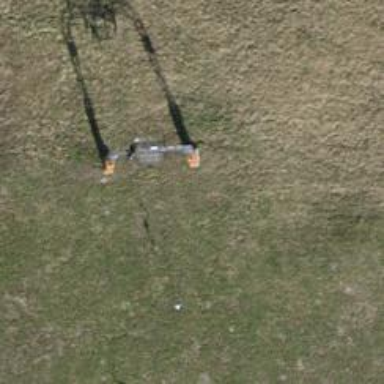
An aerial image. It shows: Pylon used for aerialway.